Field crop: maize
Growth stage: 2
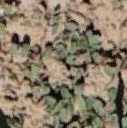
Species: convolvulus